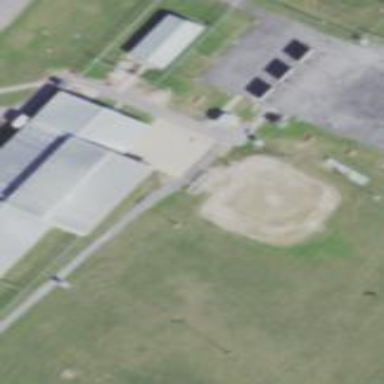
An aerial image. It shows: Baseball pitch for leisure and sports activities.